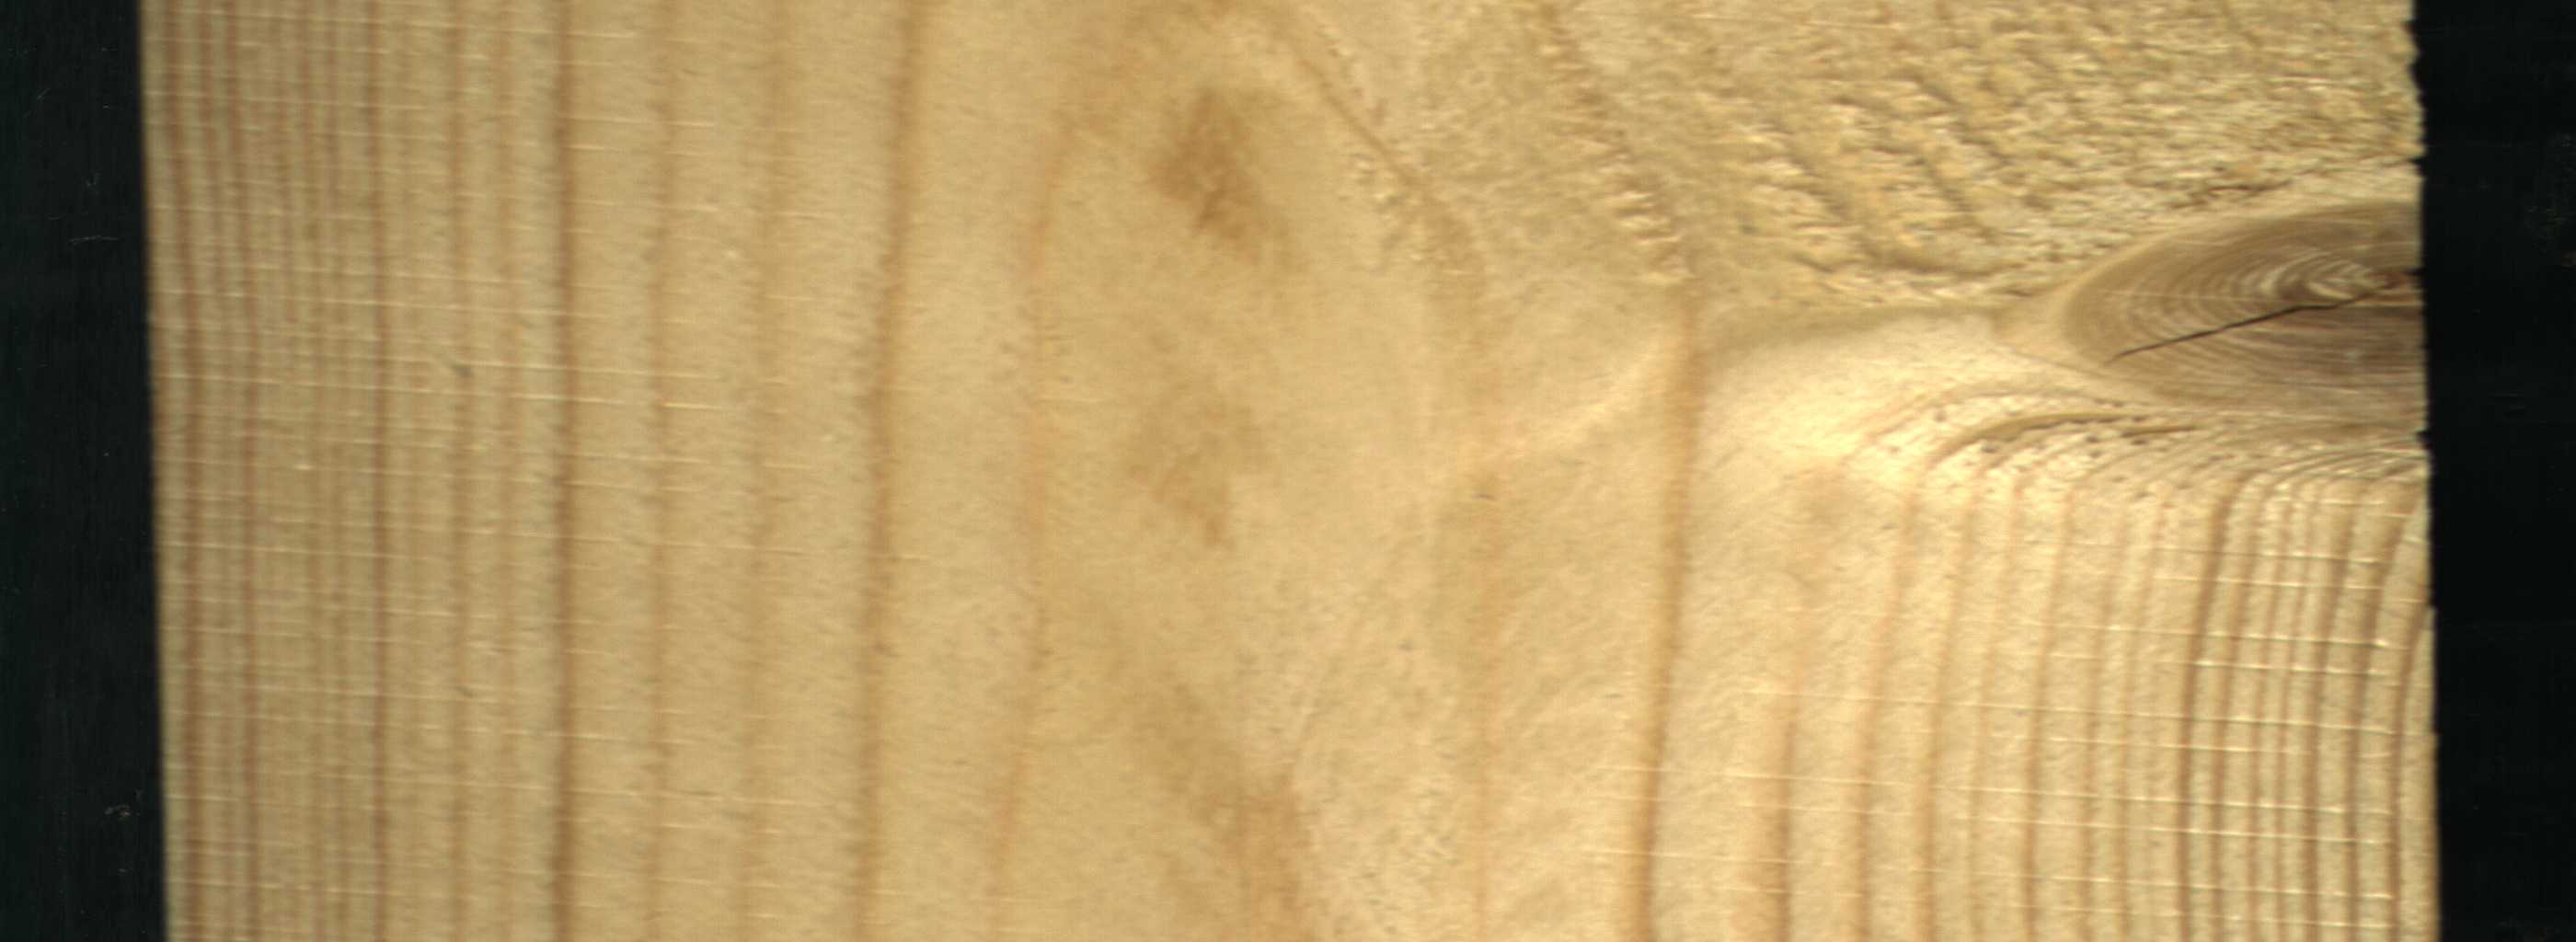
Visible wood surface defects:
knot_with_crack